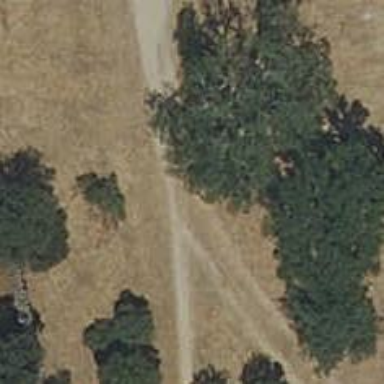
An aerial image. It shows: Ground path.